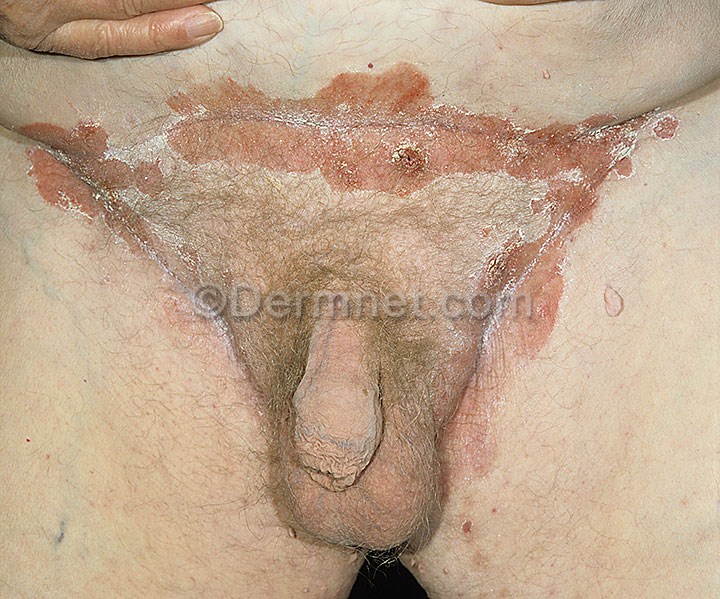
Disease: Tinea Ringworm Candidiasis and other Fungal Infections